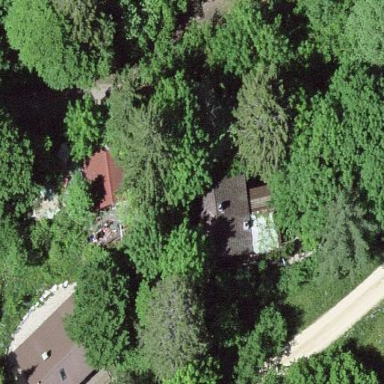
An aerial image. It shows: Residential building.